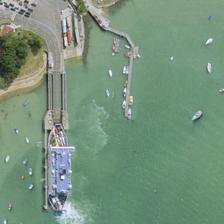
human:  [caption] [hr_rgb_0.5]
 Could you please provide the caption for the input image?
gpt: some boats are scattered in a port near a wharf .

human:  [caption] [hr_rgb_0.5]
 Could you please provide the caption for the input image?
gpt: some boats are scattered in a port near a wharf .

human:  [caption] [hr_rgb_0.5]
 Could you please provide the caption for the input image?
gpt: some boats are scattered in a port near a wharf .

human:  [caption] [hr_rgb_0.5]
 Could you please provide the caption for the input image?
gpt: some boats are scattered in a port near a wharf .

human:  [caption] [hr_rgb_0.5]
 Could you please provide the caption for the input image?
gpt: some boats are scattered in a port near a wharf .